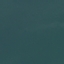
Land use / land cover class: SeaLake